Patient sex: M
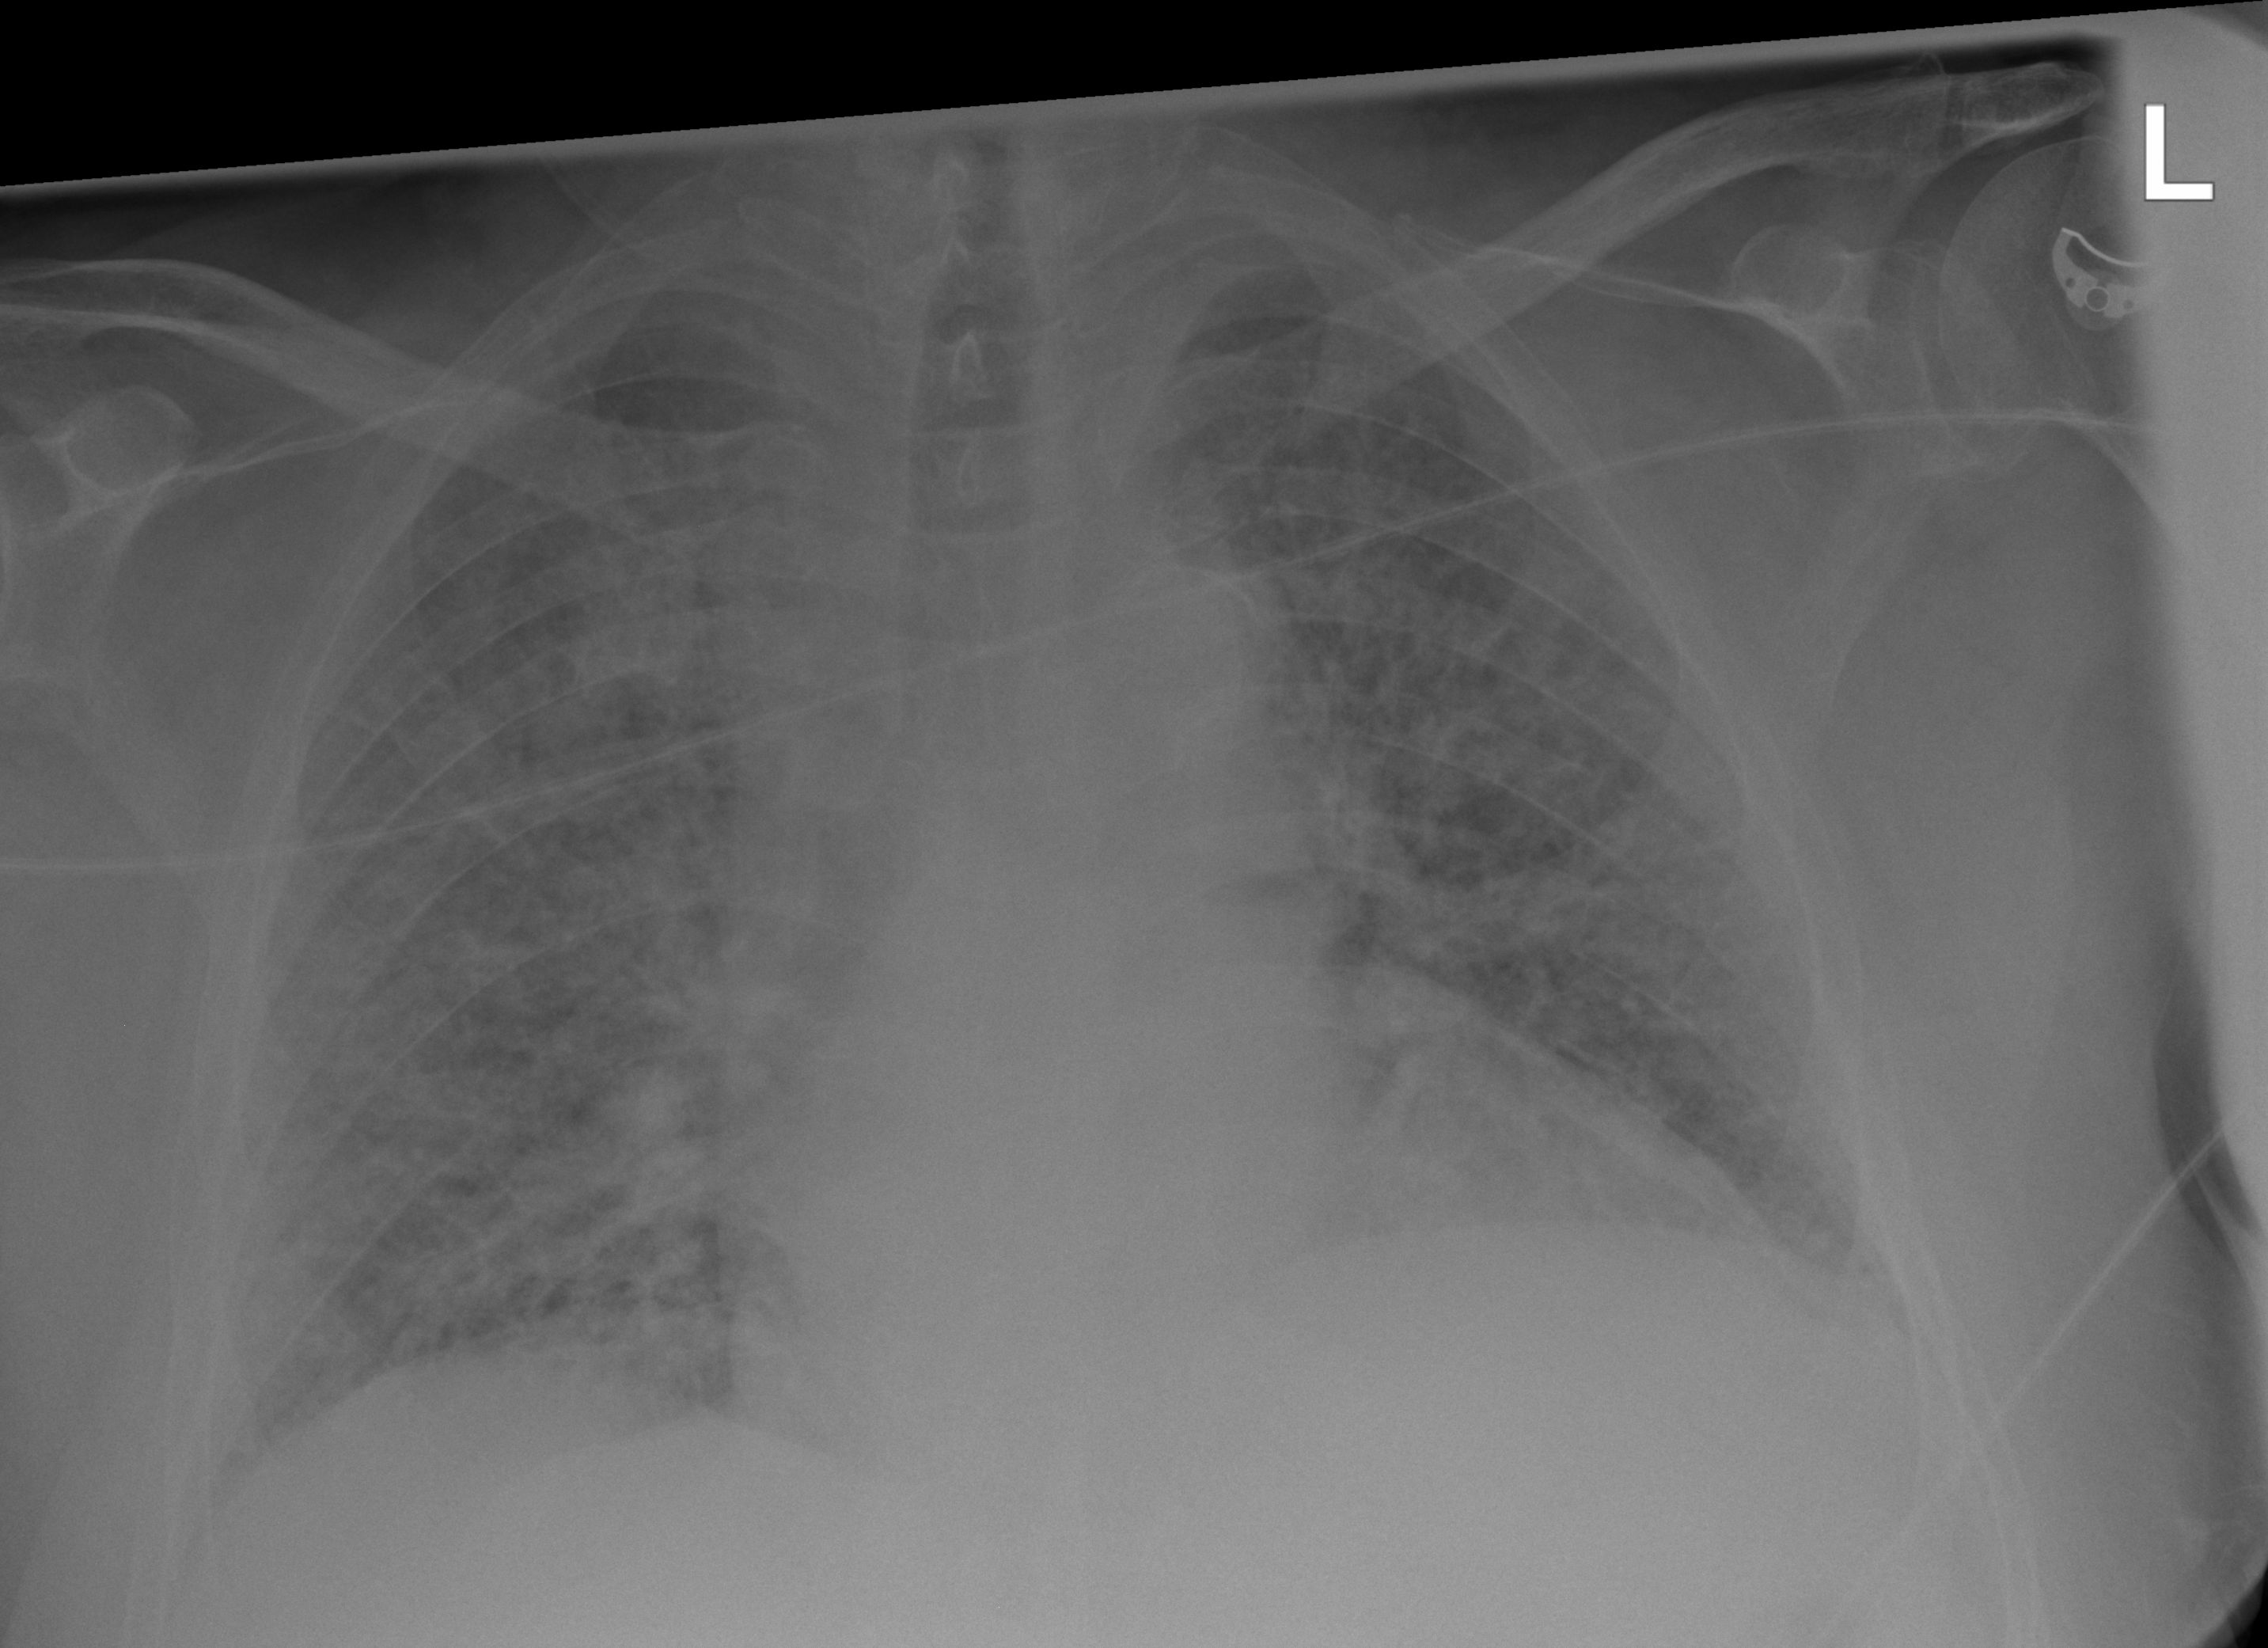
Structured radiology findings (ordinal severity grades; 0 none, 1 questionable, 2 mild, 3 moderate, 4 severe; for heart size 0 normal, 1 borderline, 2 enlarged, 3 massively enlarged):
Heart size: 1
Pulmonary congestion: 3
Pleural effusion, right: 0
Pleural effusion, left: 0
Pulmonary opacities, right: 3
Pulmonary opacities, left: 3
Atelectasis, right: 2
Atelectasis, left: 2